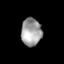
Tissue: lung
Cell type: Epithelial cells
Senescence score: 0.237
Nuclear area (px): 555
Mean DAPI intensity: 159.065